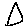
Label: triangle